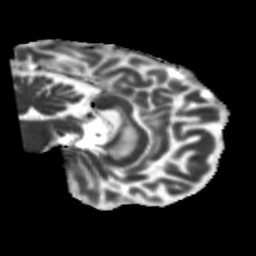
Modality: MD
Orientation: sagittal
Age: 66
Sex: male
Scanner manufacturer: siemens
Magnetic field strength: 3 T
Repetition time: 5.25 s
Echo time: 0.08 s